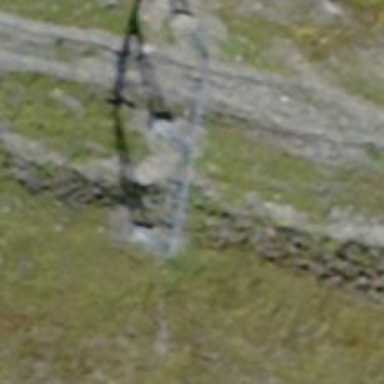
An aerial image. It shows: Pylon used for aerialway.